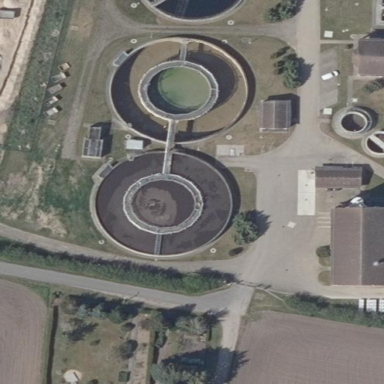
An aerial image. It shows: Image of wastewater.